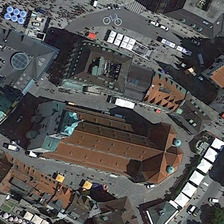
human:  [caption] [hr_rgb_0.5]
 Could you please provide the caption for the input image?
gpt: several buildings are around a church .

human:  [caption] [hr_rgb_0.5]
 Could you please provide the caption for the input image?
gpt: several buildings are around a church .

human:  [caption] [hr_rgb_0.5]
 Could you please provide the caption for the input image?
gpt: several buildings are around a church .

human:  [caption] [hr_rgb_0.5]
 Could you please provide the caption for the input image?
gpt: several buildings are around a church .

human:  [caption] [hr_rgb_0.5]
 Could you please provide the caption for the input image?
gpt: several buildings are around a church .